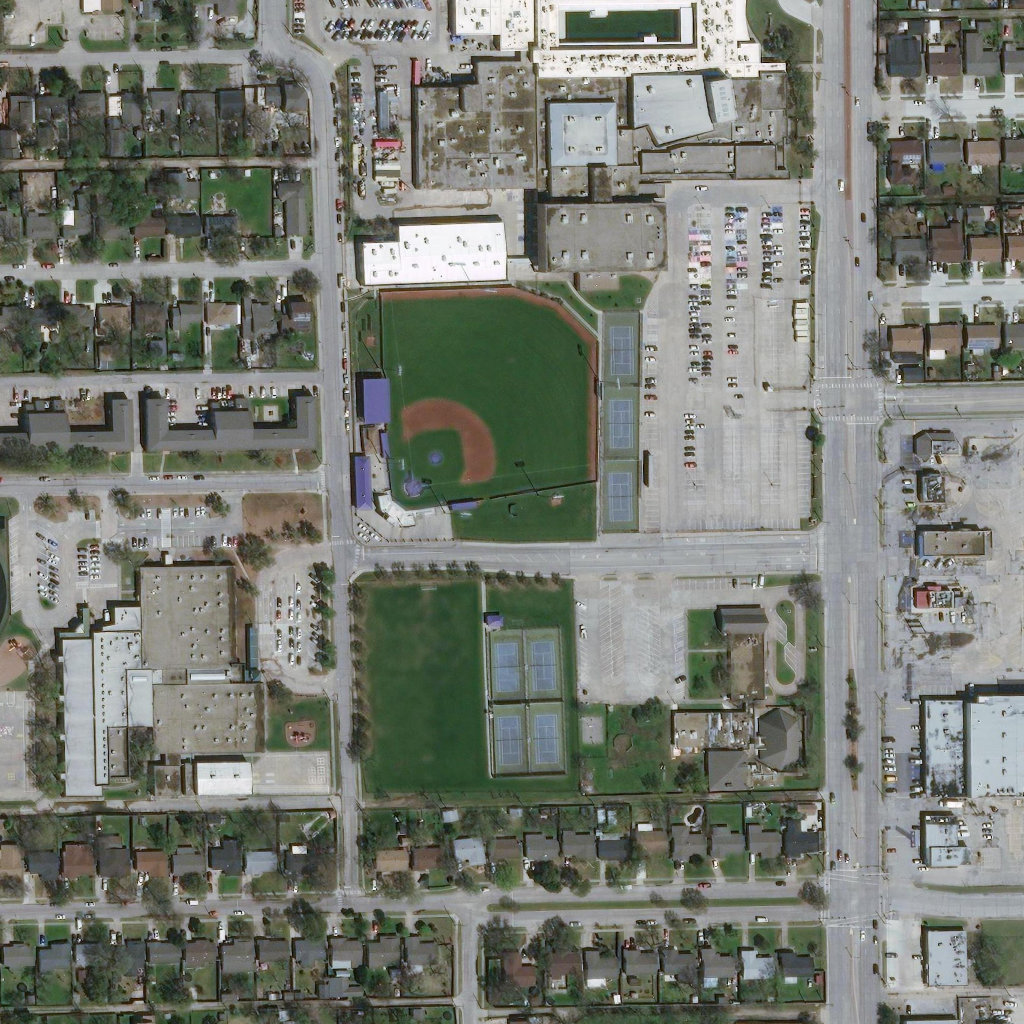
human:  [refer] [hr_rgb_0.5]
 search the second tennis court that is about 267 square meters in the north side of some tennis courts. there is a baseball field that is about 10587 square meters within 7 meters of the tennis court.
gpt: <box>[[59, 39, 61, 43, 0]]</box>